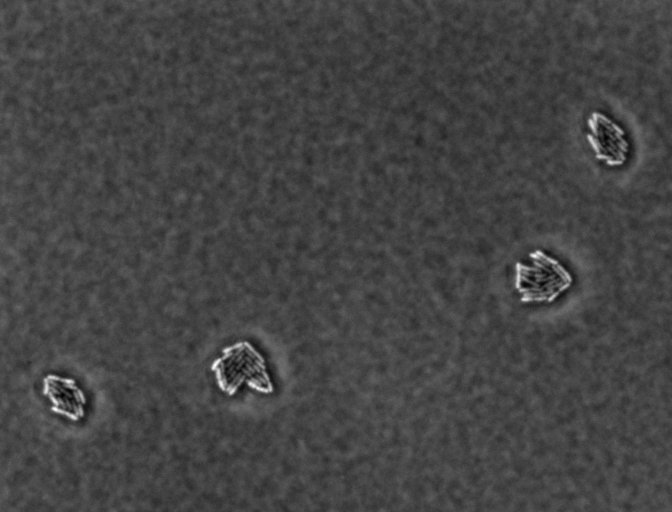
Salmonella enterica Typhimurium